Aerial crown-view tile of a tropical tree (Barro Colorado Island, Panama), acquired 20241112:
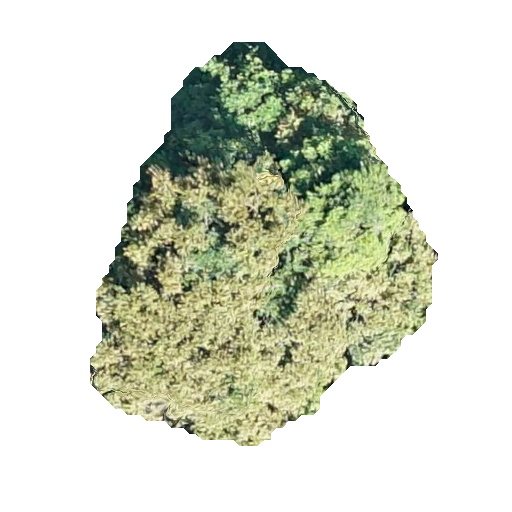
Species: Dipteryx oleifera
GBIF accepted scientific name: Dipteryx oleifera
Crown area: 144.373 m²